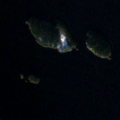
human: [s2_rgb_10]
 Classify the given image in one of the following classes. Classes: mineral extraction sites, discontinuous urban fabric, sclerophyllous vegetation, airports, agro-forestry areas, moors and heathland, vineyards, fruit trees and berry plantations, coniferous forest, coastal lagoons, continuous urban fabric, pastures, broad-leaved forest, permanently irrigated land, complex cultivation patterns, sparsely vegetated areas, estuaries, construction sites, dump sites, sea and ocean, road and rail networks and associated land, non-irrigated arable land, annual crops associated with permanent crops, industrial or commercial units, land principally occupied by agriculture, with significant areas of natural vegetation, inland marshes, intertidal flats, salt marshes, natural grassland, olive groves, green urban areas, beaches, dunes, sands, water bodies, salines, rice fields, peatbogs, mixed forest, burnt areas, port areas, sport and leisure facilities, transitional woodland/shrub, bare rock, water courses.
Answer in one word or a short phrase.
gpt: coniferous forest, water bodies